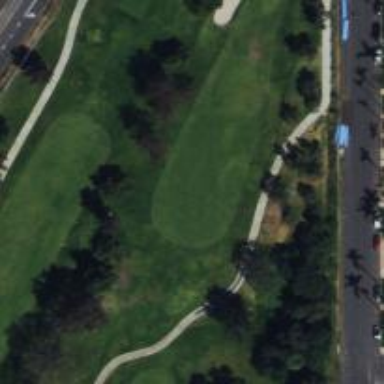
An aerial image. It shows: Grassy area designated as golf fairway.